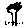
Label: tree